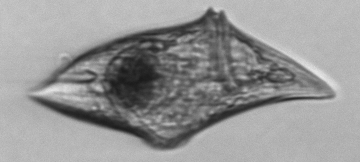
Label: Gyrodinium